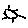
Label: sun